Field crop: maize
Growth stage: 1
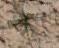
Species: salsola